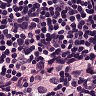
Metastatic tissue present: yes